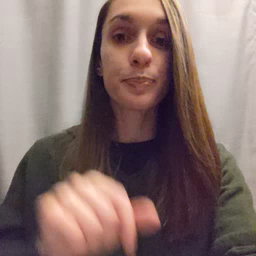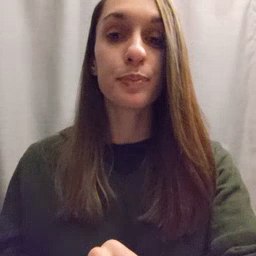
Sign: giraffe